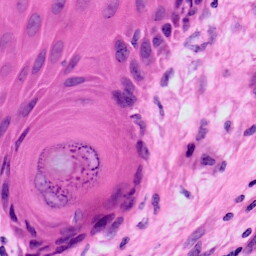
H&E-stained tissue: Skin